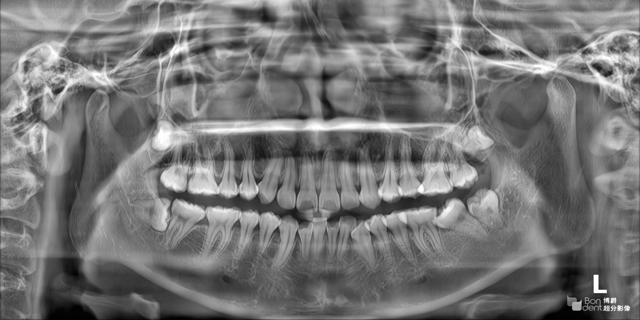
adult